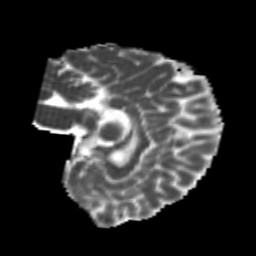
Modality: MD
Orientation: sagittal
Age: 22
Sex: female
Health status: healthy
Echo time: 0.074 s